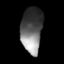
Tissue: lung
Cell type: Myeloid cells
Senescence score: 0.2159
Nuclear area (px): 955
Mean DAPI intensity: 101.862